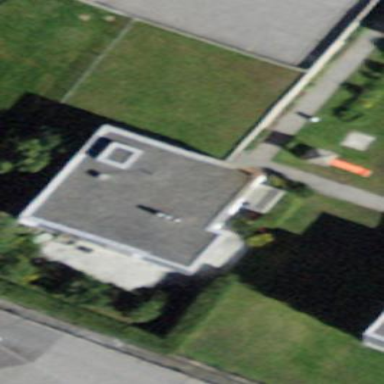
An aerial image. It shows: Building with flat roof.